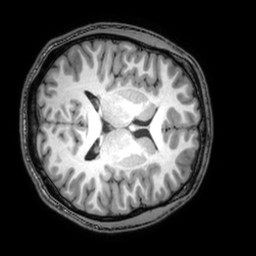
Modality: T1w
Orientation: axial
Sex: male
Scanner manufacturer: philips
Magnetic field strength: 3 T
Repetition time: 0.008144 s
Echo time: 0.00373 s